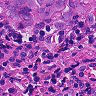
Metastatic tissue present: yes